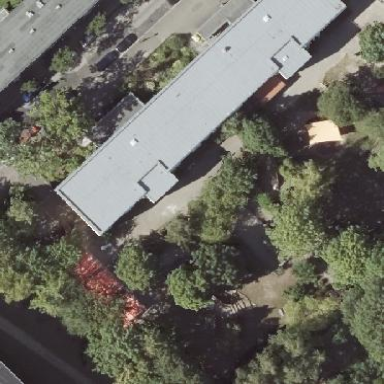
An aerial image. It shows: Flat-roofed kindergarten building.